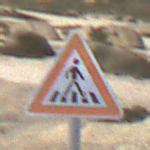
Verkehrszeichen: FussgaengerueberwegLinks
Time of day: Midday
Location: Outdoor (Nature)
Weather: PartlyCloudy
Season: NotSpecified
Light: Natural